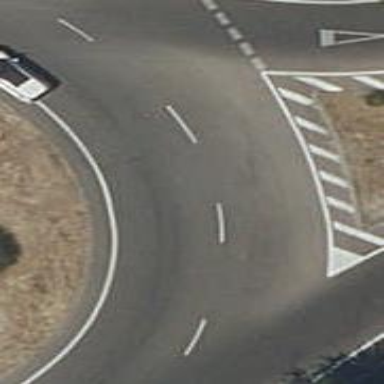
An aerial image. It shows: Tertiary road with asphalt surface leading to roundabout.